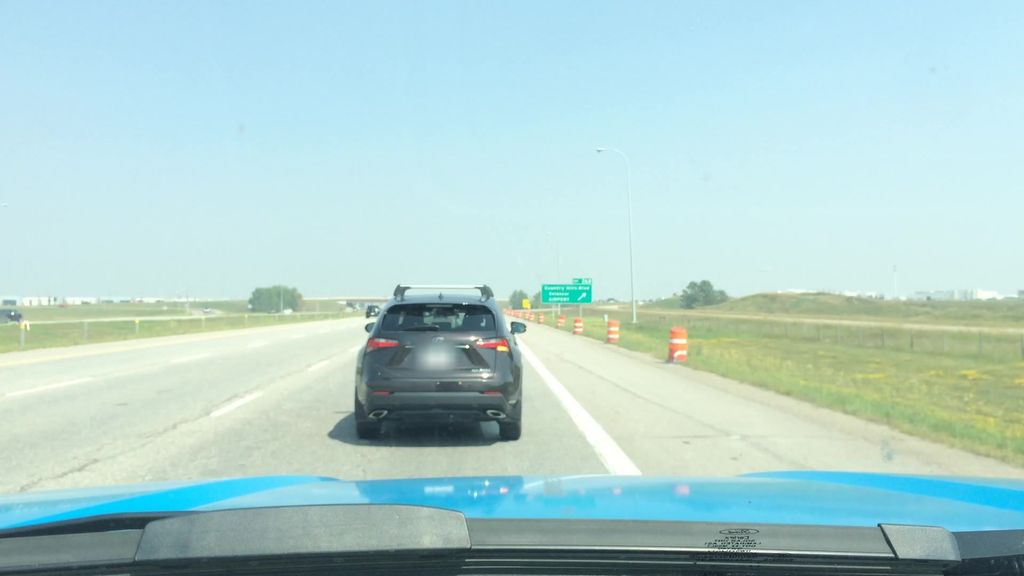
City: calgary